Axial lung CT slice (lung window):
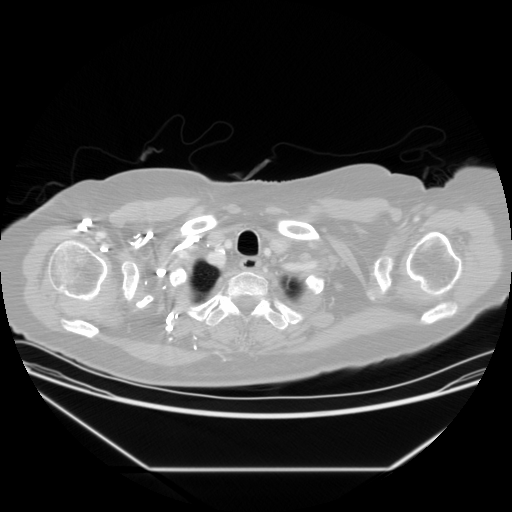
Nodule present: no